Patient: sex F, age 71
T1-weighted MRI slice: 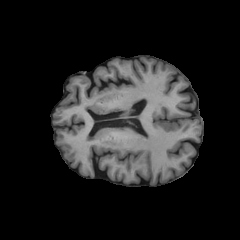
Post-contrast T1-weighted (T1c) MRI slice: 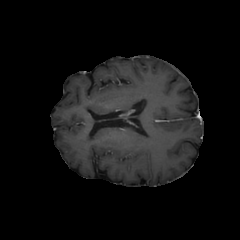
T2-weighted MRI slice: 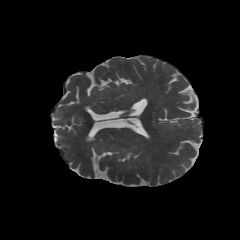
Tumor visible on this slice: no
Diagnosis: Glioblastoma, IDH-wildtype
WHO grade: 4